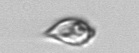
Label: Oxytoxum